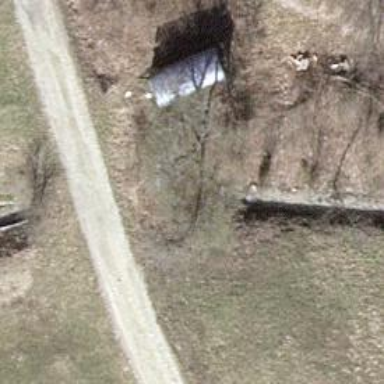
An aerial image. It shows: Culvert tunnel.